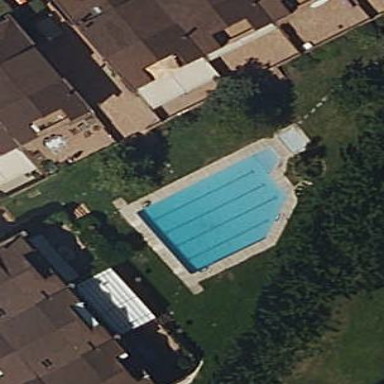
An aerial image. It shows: Swimming pool located in leisure land.